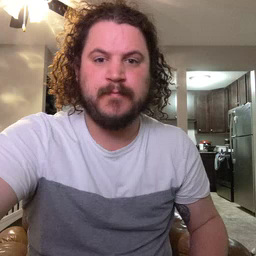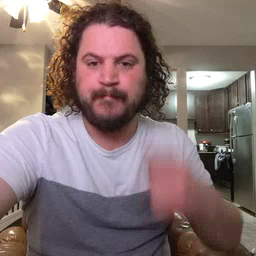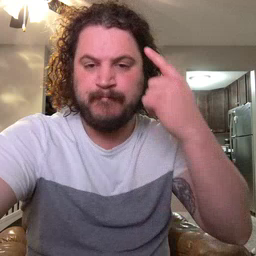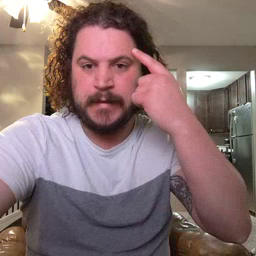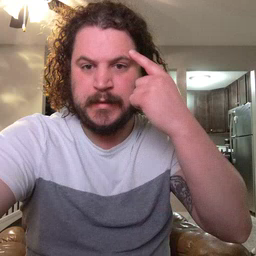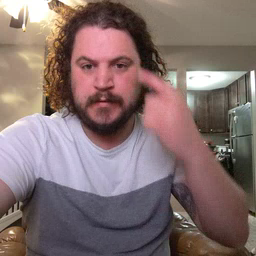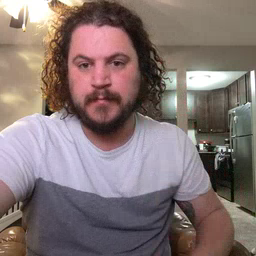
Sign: penny